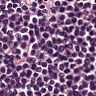
Metastatic tissue present: no